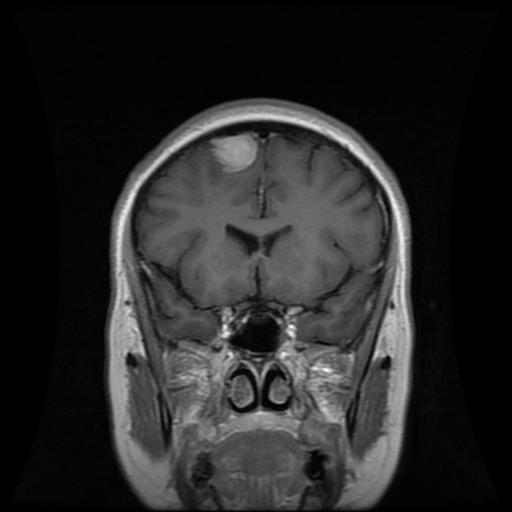
Label: meningioma